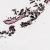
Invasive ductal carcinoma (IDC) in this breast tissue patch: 0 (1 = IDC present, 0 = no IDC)